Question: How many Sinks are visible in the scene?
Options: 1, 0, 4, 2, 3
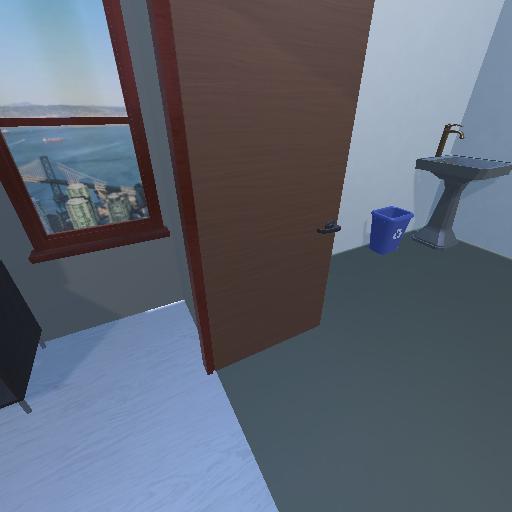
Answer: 1